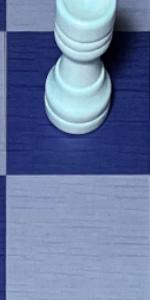
Label: Empty